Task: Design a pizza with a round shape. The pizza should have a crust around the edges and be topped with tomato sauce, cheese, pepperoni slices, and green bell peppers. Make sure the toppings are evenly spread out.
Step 474:
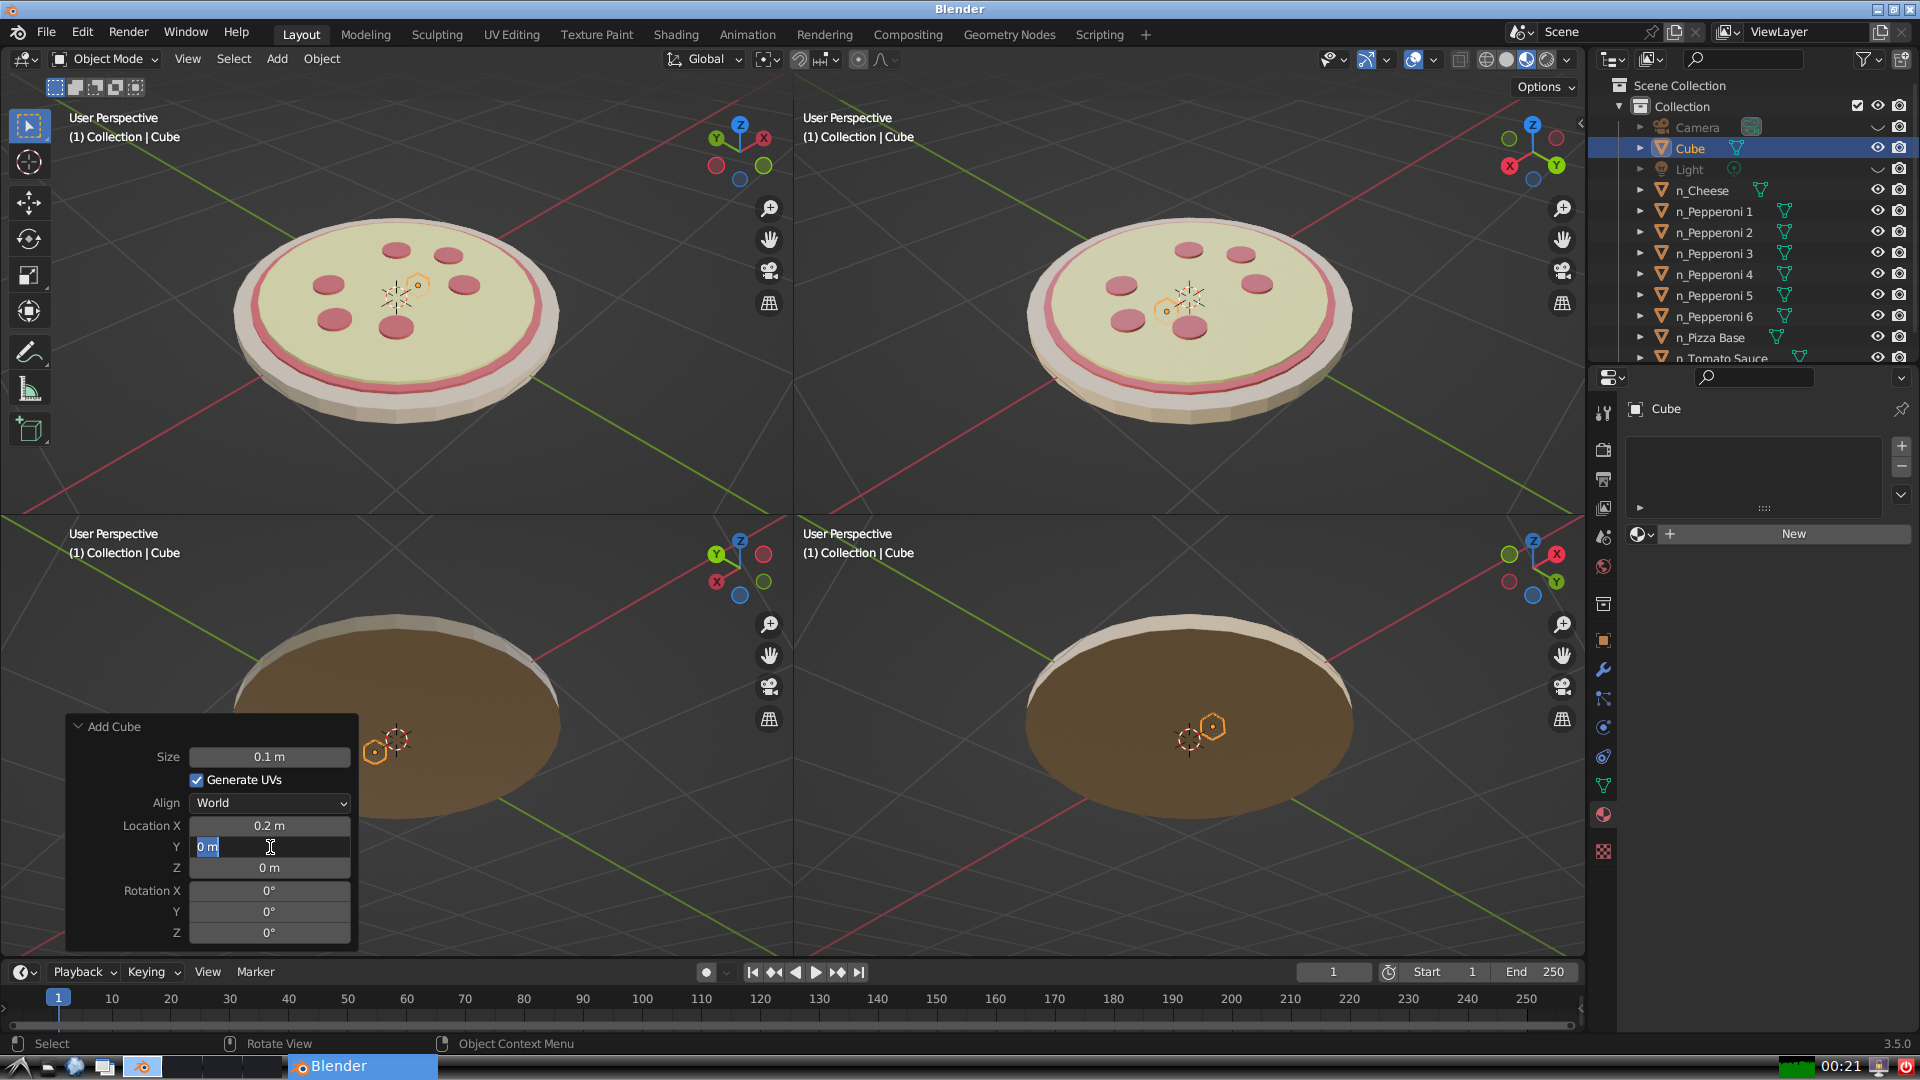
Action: input_text: 0.5